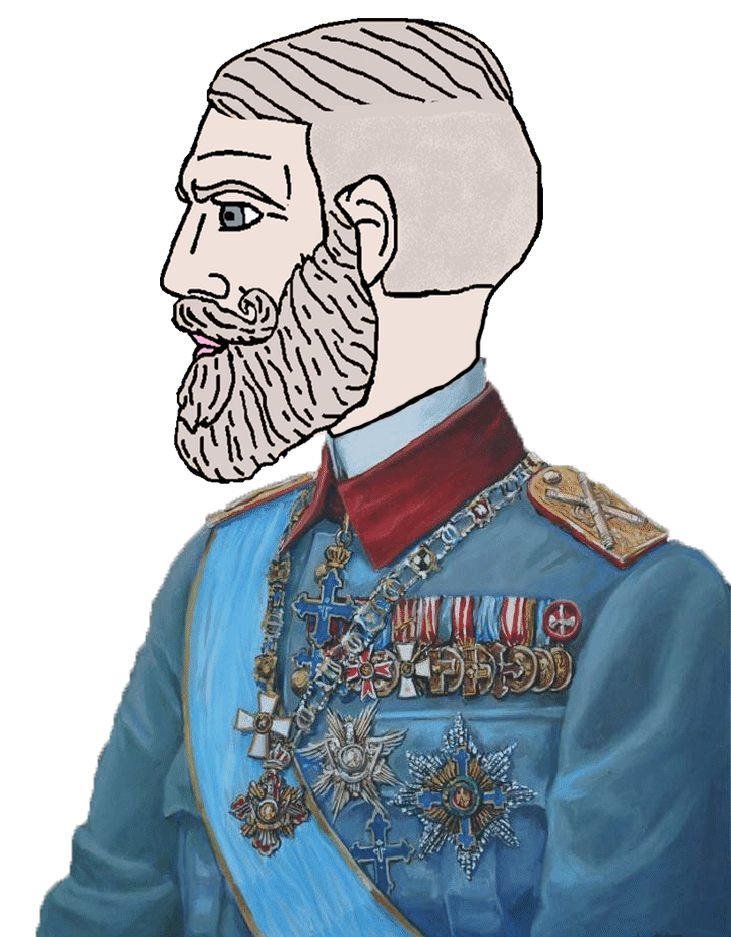
Label: 4_Yes_Chad